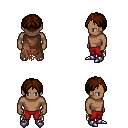
a pixel art fantasy rpg character, male body template, human, dark skin, brown tattered cape, red pants, brown parted hairstyle, metal boots, four views (front, back, left, right), 2x2 character sprite sheet, small pixel art, hard edges, no anti-aliasing